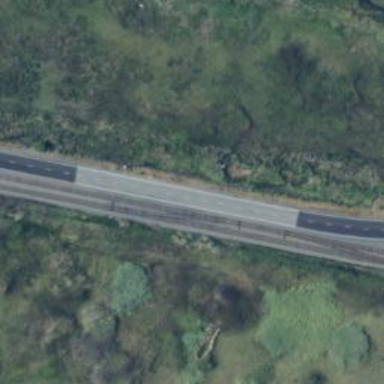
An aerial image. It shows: Railway spur service.